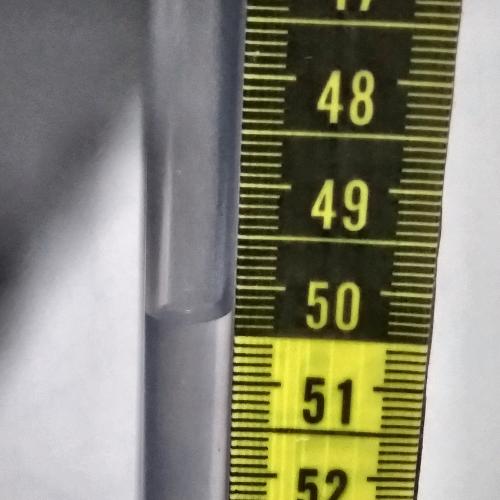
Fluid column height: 50.3 cm